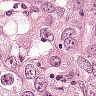
Metastatic tissue present: yes